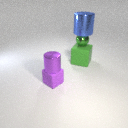
large green rubber cube below large blue metal cylinder